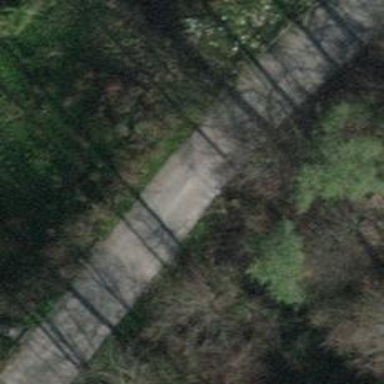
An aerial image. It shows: Asphalt track with grade 1 tracktype.